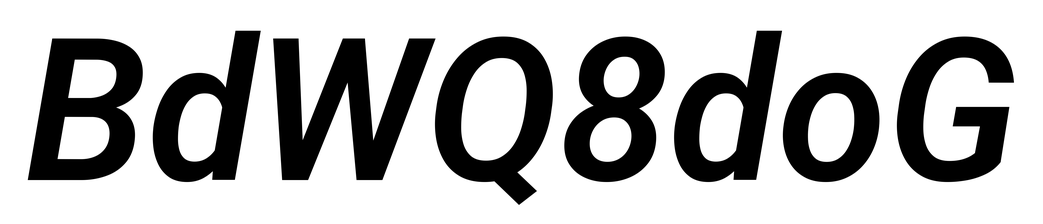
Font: Roboto-Italic_SemiBold_Italic